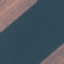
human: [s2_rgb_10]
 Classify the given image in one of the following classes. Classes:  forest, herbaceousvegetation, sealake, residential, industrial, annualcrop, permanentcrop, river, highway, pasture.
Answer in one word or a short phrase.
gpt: AnnualCrop